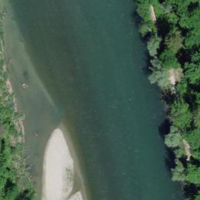
EUNIS habitat code: 15
Species observed at this site:
Mergus merganser